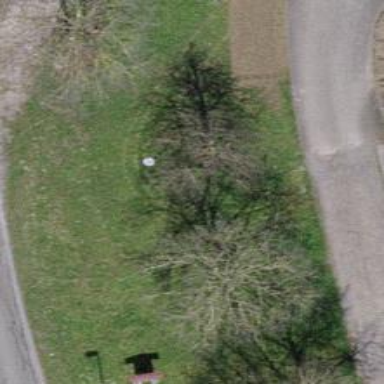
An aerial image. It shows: Single tag "natural: tree."